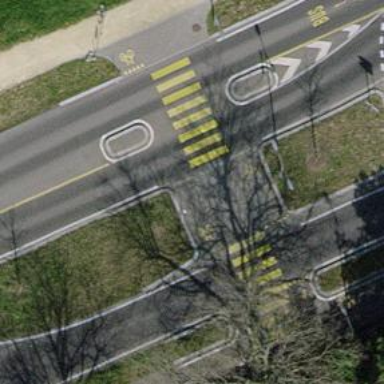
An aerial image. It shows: Traffic calming island.